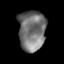
Tissue: skin
Cell type: Epithelial cells
Senescence score: 0.2809
Nuclear area (px): 1077
Mean DAPI intensity: 115.065